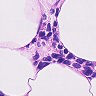
Metastatic tissue present: no